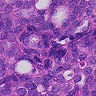
Metastatic tissue present: yes